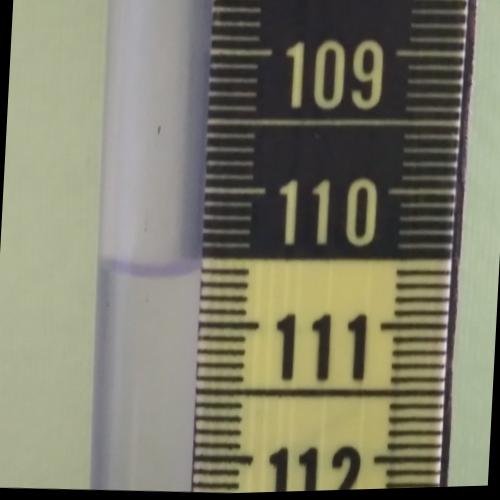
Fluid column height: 110.6 cm